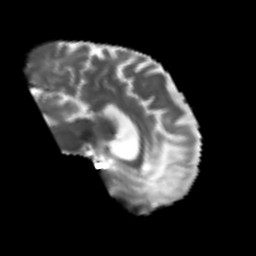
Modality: T2w
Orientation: sagittal
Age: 60
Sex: male
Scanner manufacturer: siemens
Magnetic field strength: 3 T
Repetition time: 4.987 s
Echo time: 0.0792 s